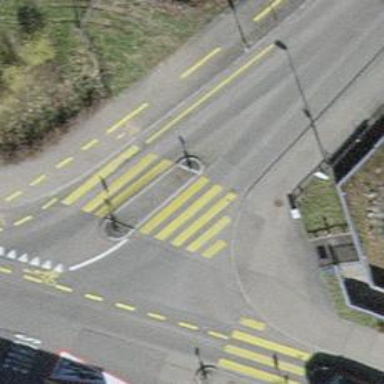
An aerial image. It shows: Marked zebra crossing with island.